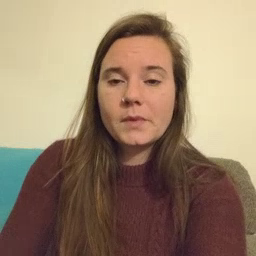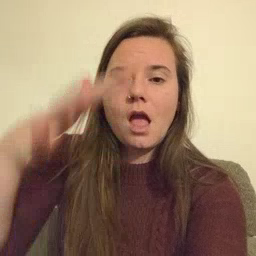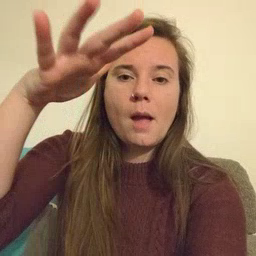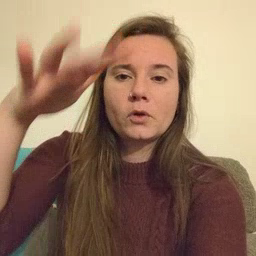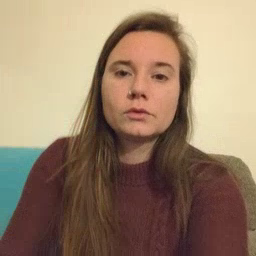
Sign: helicopter